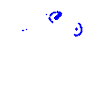
Particle: electron